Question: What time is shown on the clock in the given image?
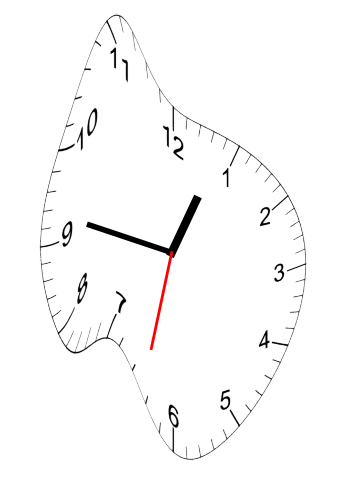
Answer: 12:46:32